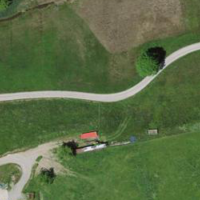
EUNIS habitat code: 25
Species observed at this site:
Filipendula ulmaria